Question: I try to make this formula: '=IF(COUNT(SEARCH(MID(D2;ROW(INDIRECT("1:"&LEN(D2)));1);"ABCDEFGHIJKLMNOPQRSTUVWXYZ"))=0;"NO";"OK")'
works like this formula:
'=IF(COUNT(SEARCH({"A";"B";"C";"D";"E";"F";"G";"H";"I";"J";"K";"L";"M";"N";"O";"P";"Q";"R";"S";"T";"U";"V";"W";"X";"Y";"Z"};D2))=0;"NO";"OK")'
but its not working when cell starts with no letters.

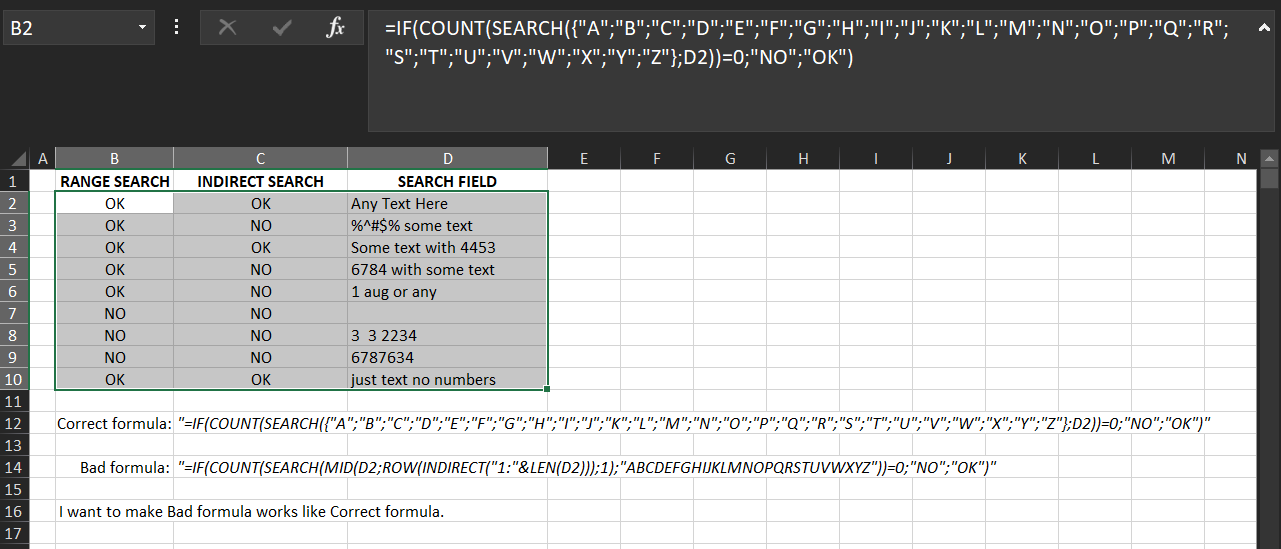
Answer: What you are after is probably something like:
'''
=IF(SUM(IFERROR(SEARCH(MID("ABCDEFGHIJKLMNOPQRSTUVWXYZ",SEQUENCE(26),1),D2),0)),"OK","NO")
'''
For versions prior to ms365, try:
'''
=IF(IFERROR(LOOKUP(99^99,SEARCH(MID("ABCDEFGHIJKLMNOPQRSTUVWXYZ",ROW($1:$26),1),D2)),0),"OK","NO")
'''
This is build to be auto-remove implicit intersection so the user won't have to use CSE.